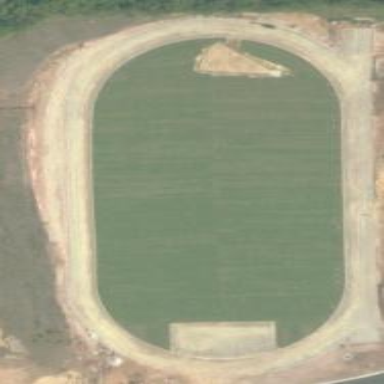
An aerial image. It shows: American football pitch.